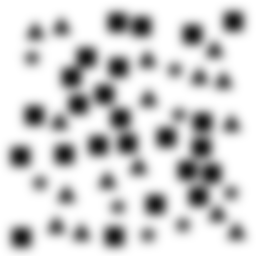
Squares: 24
Triangles: 16
Stars: 8
Total shapes: 48